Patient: sex M, age 55
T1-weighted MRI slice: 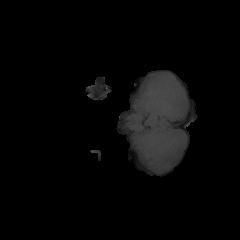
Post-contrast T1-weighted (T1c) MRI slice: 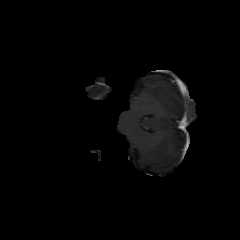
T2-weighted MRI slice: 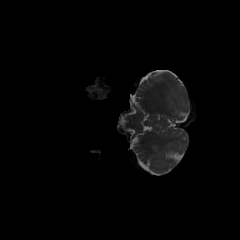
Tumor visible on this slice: no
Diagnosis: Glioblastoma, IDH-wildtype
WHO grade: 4